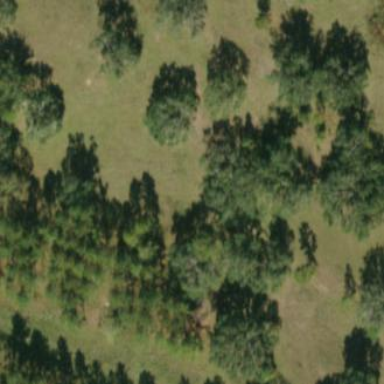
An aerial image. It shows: Forest area dominated by needle-leaved trees.